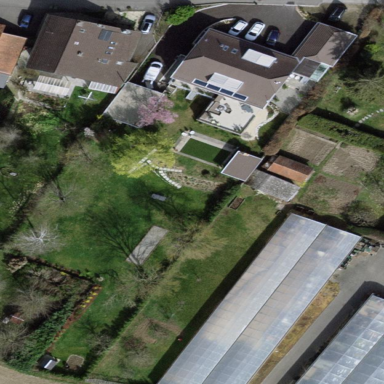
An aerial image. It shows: Garden surrounded by fence.